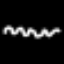
Label: squiggle